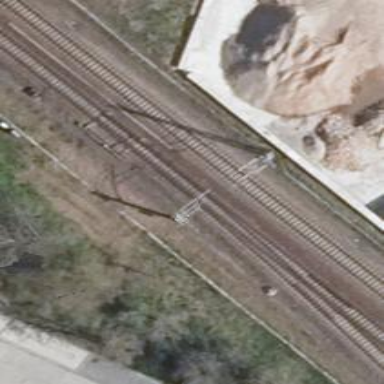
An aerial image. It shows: Railway switch with the turnout side on the right.